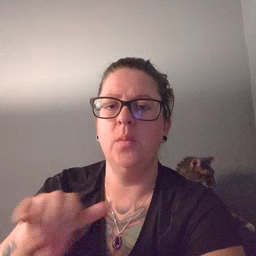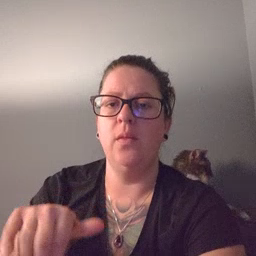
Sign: pool